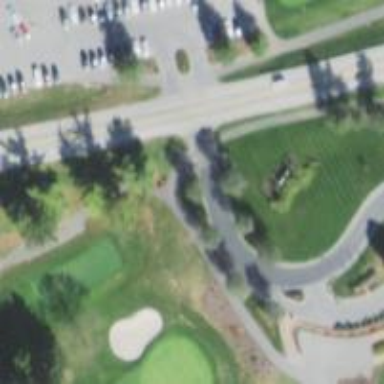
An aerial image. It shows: Service road designated as golf cart path.